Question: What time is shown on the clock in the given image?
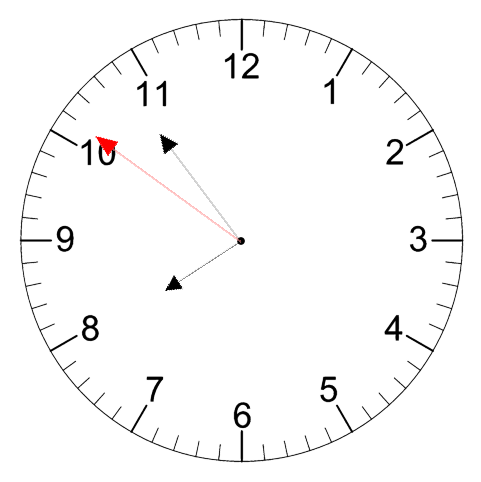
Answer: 07:53:51